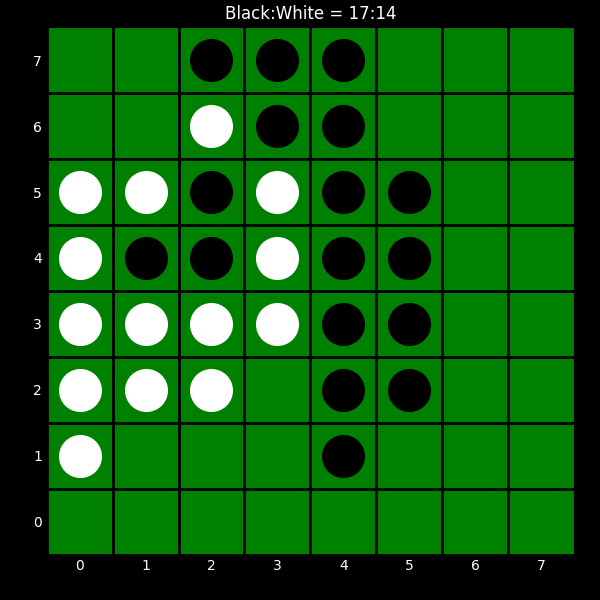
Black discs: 17
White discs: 14